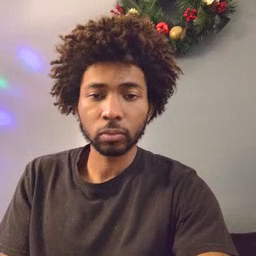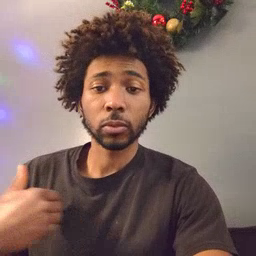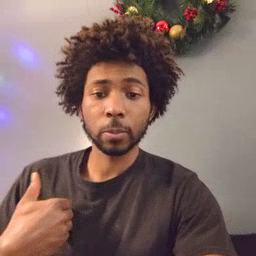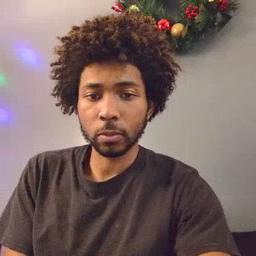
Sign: animal